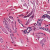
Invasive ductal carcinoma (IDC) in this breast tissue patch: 0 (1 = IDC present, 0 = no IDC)